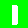
Digit: 1